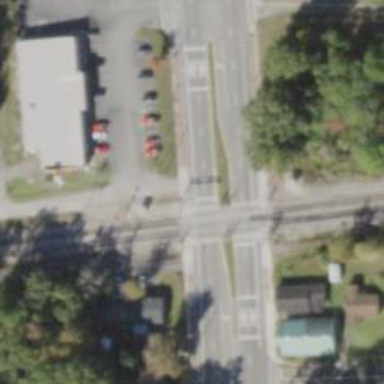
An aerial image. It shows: Level crossing with lights at railway intersection.